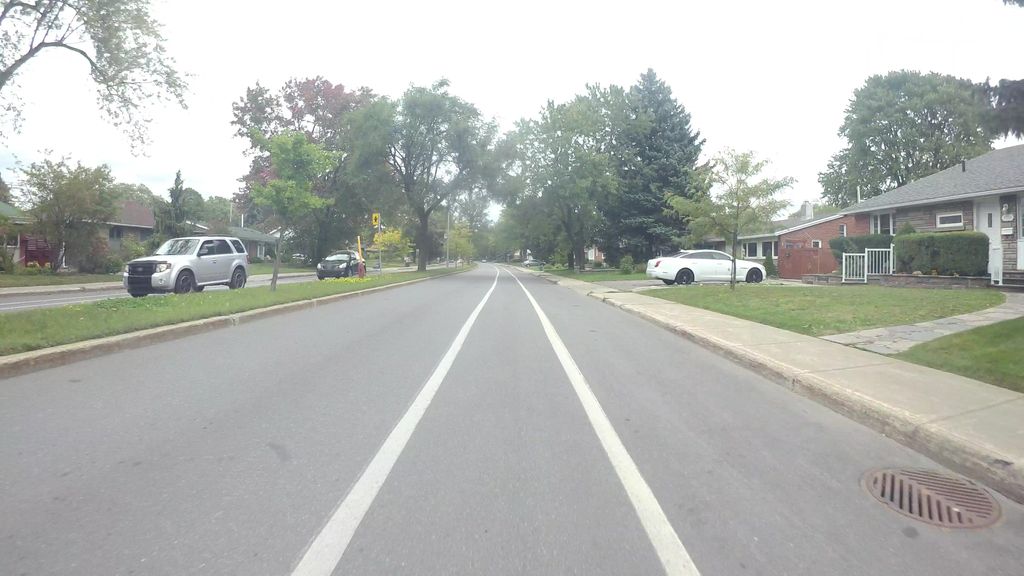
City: montreal